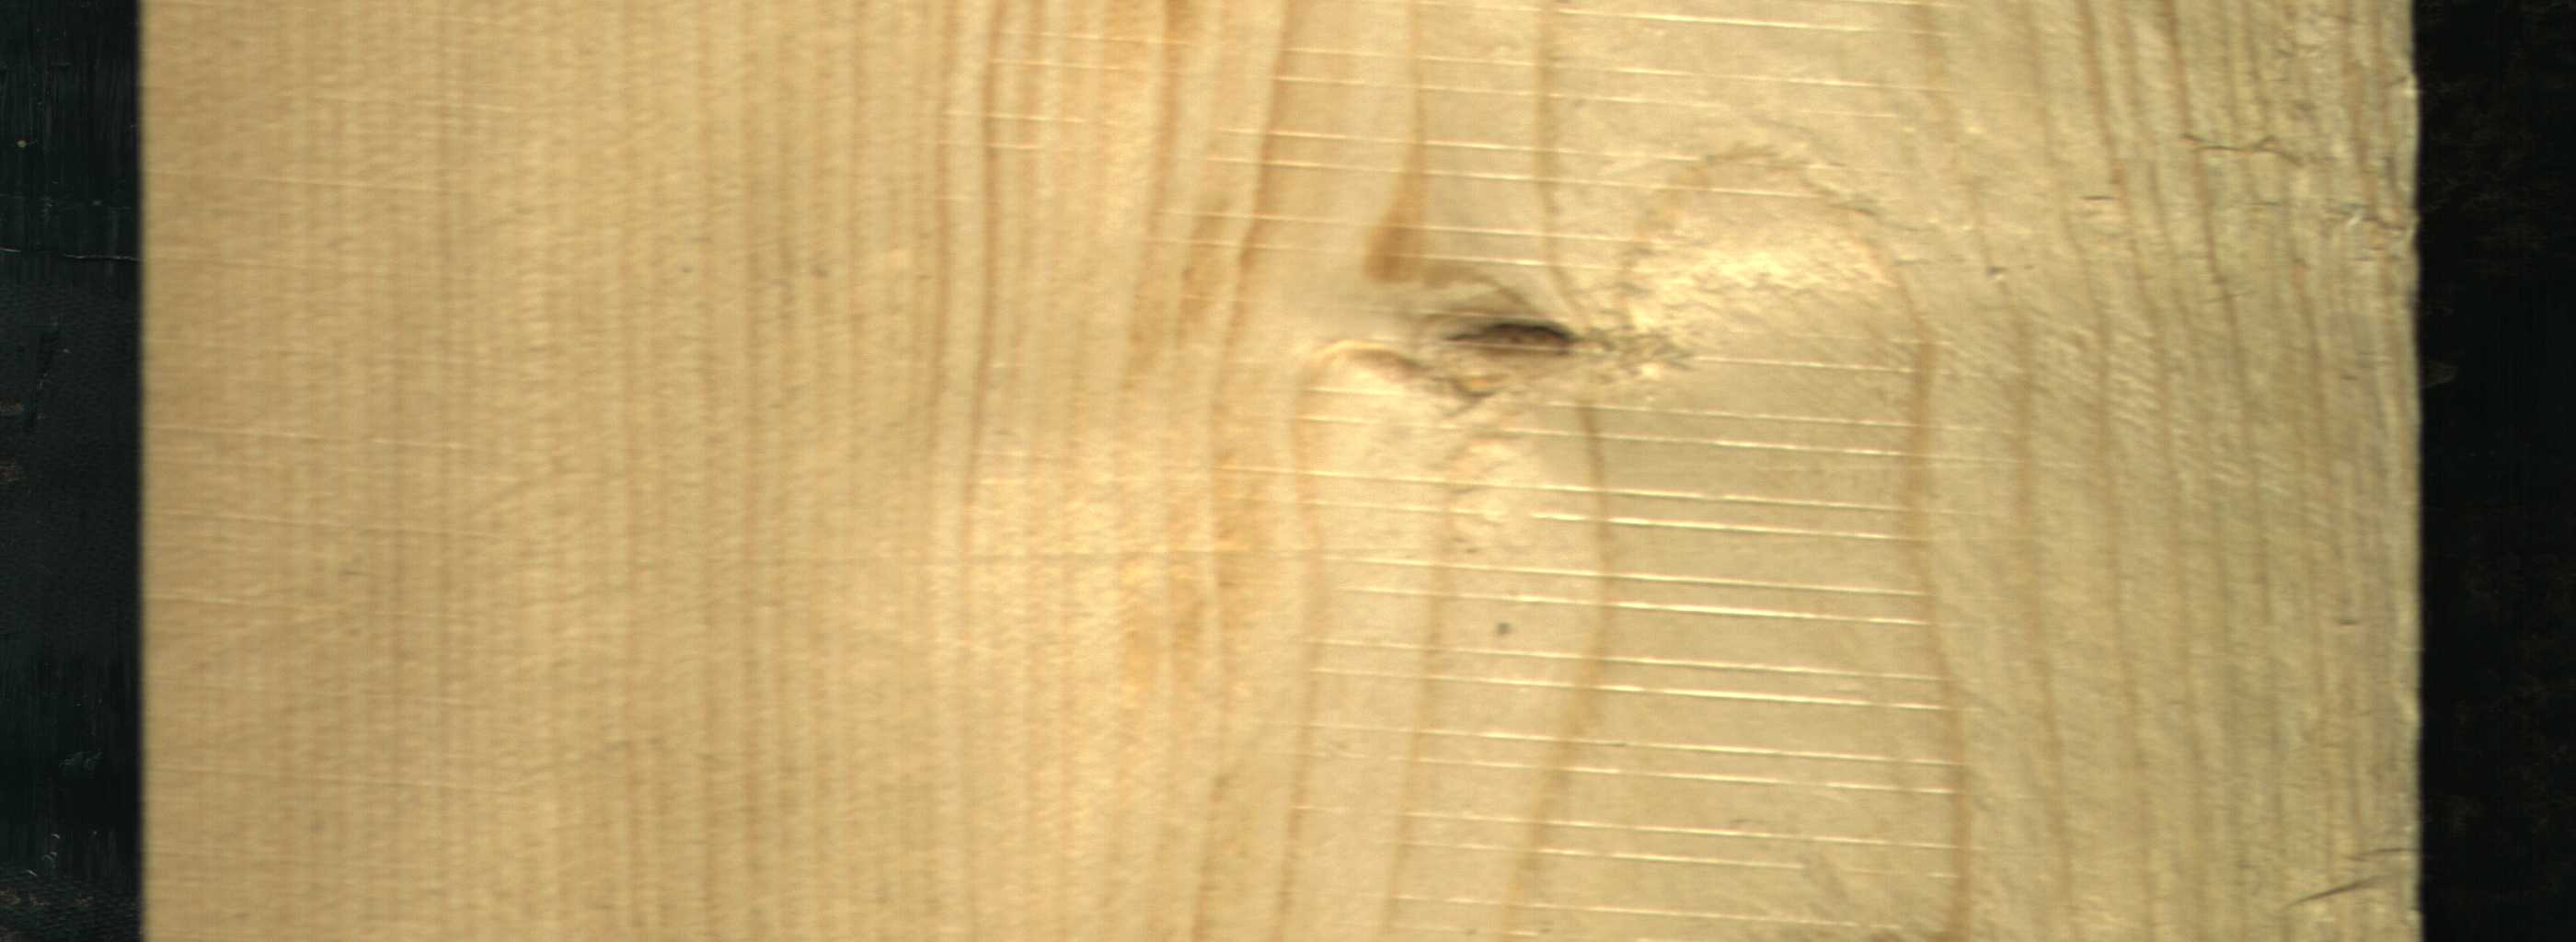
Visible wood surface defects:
Live_Knot